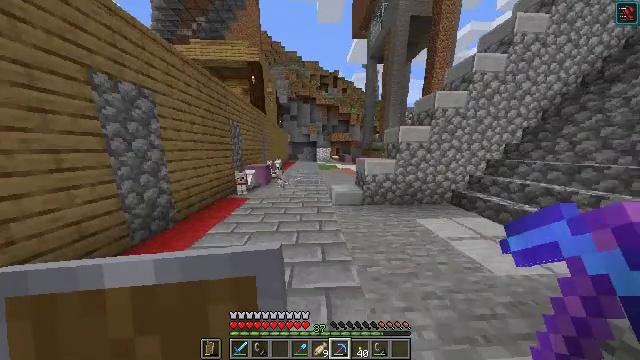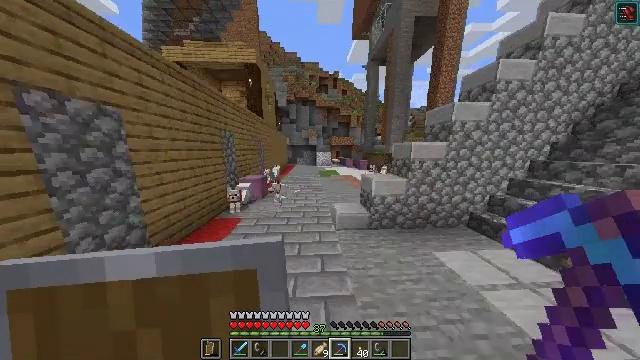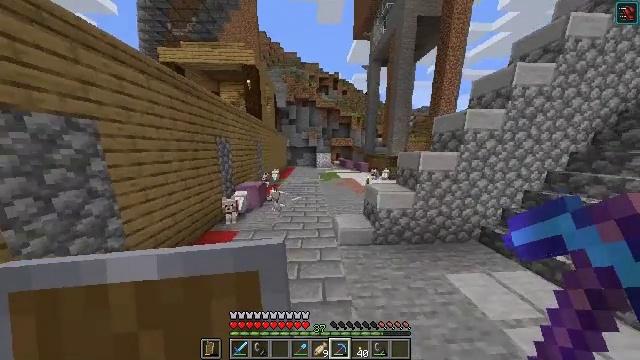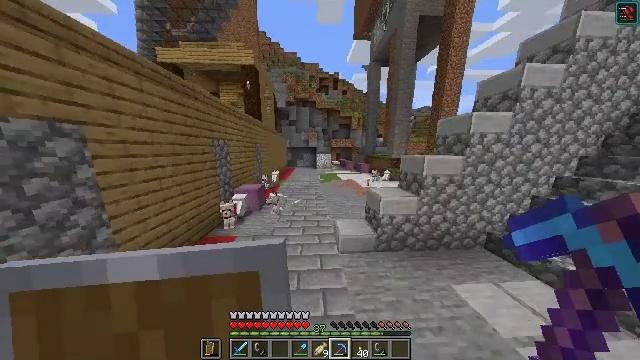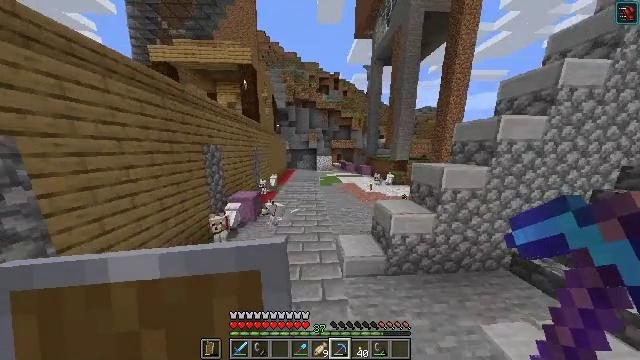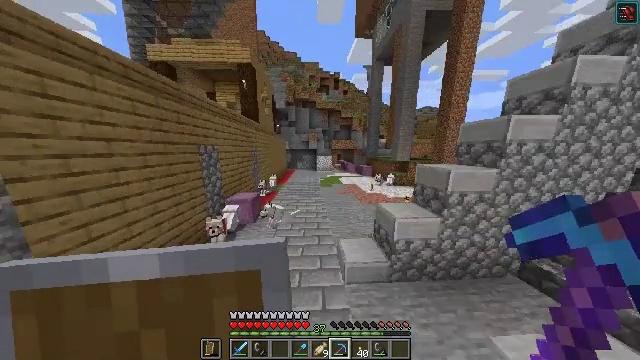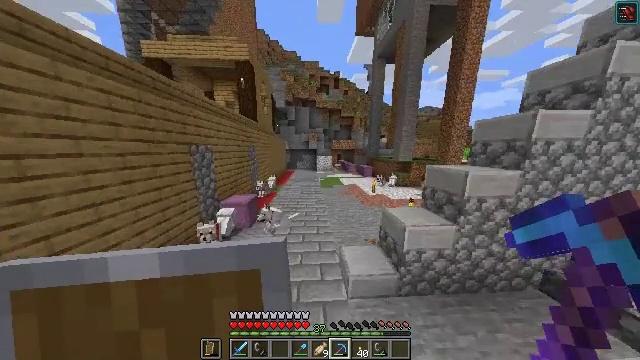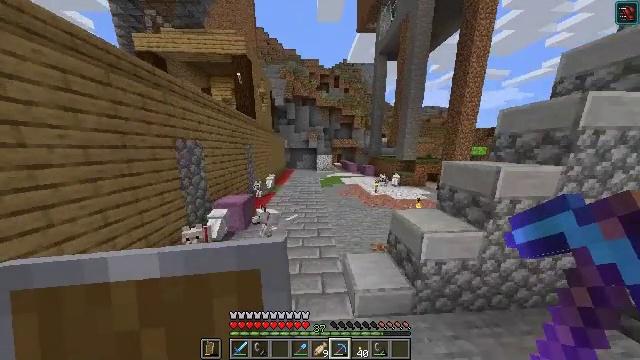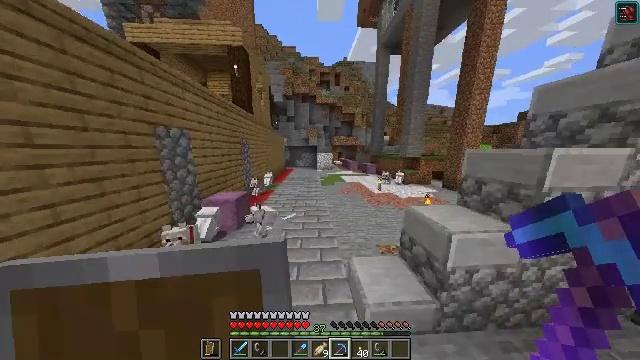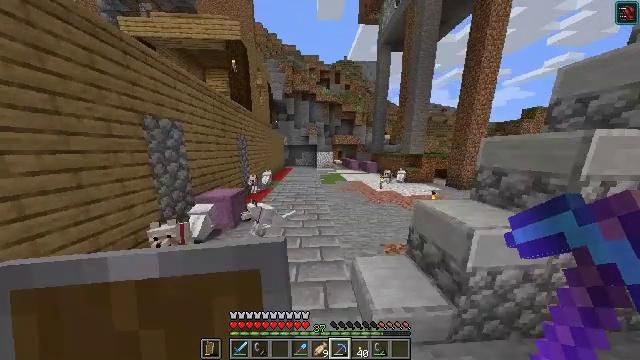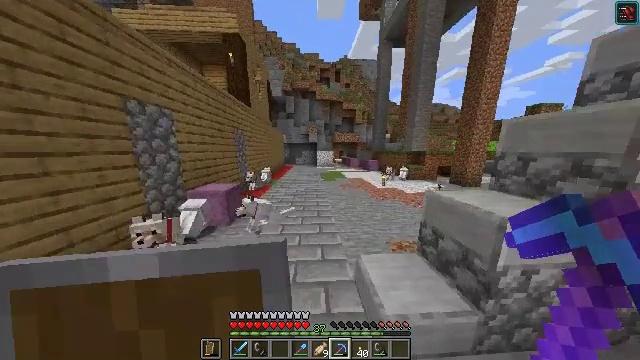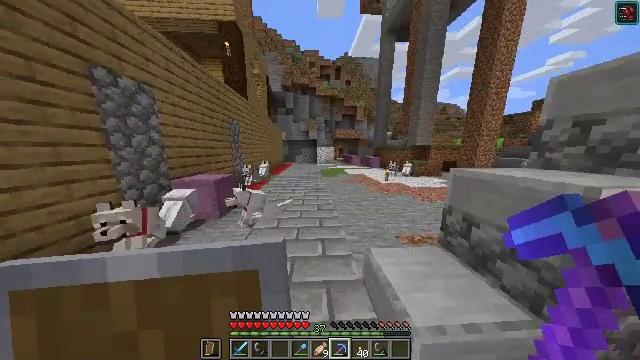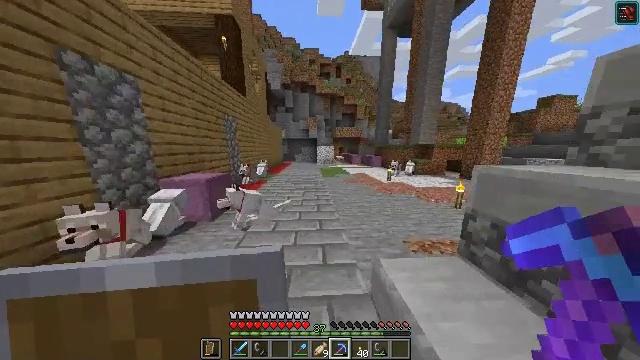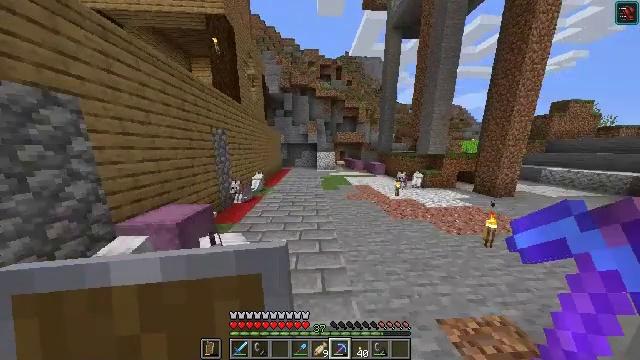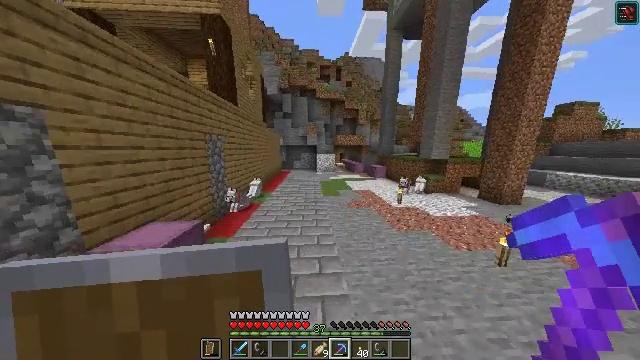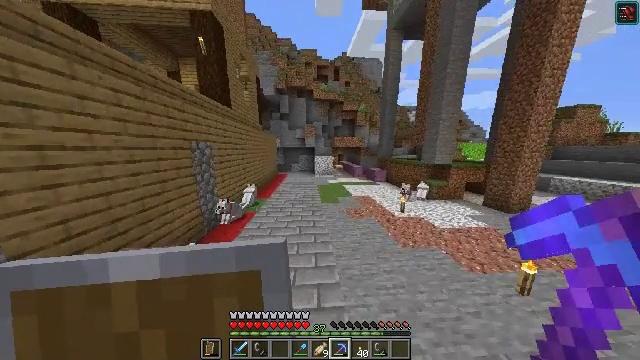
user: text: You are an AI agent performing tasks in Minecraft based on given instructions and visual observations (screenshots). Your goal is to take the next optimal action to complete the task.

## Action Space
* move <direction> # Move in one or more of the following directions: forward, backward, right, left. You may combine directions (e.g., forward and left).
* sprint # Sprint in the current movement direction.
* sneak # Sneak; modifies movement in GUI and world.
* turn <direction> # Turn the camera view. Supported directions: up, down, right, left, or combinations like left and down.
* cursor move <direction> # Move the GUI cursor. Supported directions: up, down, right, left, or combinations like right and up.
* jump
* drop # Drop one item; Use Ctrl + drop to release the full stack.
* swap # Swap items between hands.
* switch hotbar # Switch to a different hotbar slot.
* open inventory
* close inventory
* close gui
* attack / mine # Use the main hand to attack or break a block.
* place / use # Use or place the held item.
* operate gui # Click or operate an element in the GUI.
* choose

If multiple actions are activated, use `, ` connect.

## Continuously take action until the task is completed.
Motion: motion action
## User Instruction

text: Remove crimson fungus from its spot.
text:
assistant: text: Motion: move forward, jump
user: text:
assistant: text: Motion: move forward, jump
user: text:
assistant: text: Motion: move forward, jump
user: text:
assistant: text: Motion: move forward, jump
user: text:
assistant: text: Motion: move forward, jump
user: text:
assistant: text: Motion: move forward, jump
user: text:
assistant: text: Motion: move forward, jump
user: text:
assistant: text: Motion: move forward, jump
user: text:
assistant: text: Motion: move forward, jump
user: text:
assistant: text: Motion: move forward, jump
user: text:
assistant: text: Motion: move forward, jump
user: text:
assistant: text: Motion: move forward, jump
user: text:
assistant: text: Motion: move forward, jump
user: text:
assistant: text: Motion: move forward, jump
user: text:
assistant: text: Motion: move forward, jump
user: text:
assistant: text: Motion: move forward, jump
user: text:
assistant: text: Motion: move forward, turn right, jump
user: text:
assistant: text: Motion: move forward, turn right, jump
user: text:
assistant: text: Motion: move forward, turn right, jump
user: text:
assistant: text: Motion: move forward, turn right, jump
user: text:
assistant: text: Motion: move forward, turn left and up, jump
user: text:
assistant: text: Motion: move forward, jump
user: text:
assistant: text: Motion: move forward, jump
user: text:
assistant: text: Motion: move forward, jump
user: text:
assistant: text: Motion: move forward, turn down, jump
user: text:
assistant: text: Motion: move forward, turn down, jump
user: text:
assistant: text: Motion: move forward, jump
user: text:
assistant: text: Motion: move forward, jump
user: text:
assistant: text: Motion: move forward, jump
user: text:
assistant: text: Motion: move forward, jump